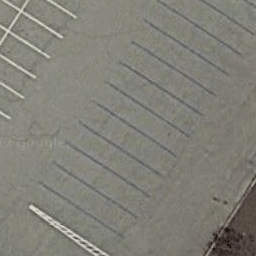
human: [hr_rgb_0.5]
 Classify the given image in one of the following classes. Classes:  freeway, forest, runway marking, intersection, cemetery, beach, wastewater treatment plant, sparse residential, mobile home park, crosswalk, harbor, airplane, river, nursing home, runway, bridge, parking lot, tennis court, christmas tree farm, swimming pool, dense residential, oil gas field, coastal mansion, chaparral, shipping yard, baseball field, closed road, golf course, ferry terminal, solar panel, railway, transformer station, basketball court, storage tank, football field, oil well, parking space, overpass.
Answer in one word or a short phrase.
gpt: parking space